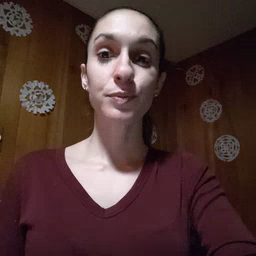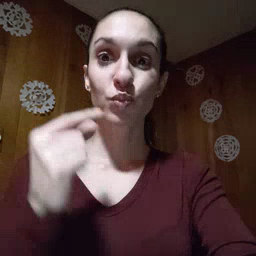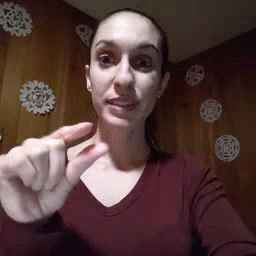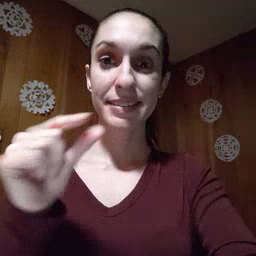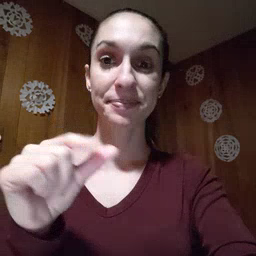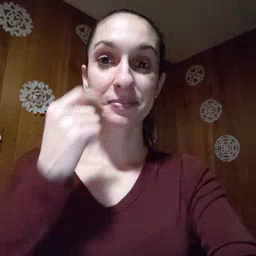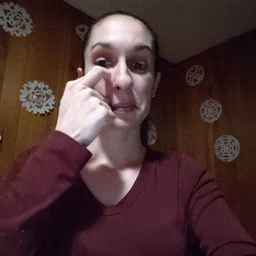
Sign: green